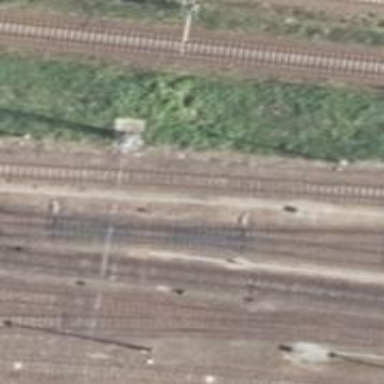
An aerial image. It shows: Railway crossing.